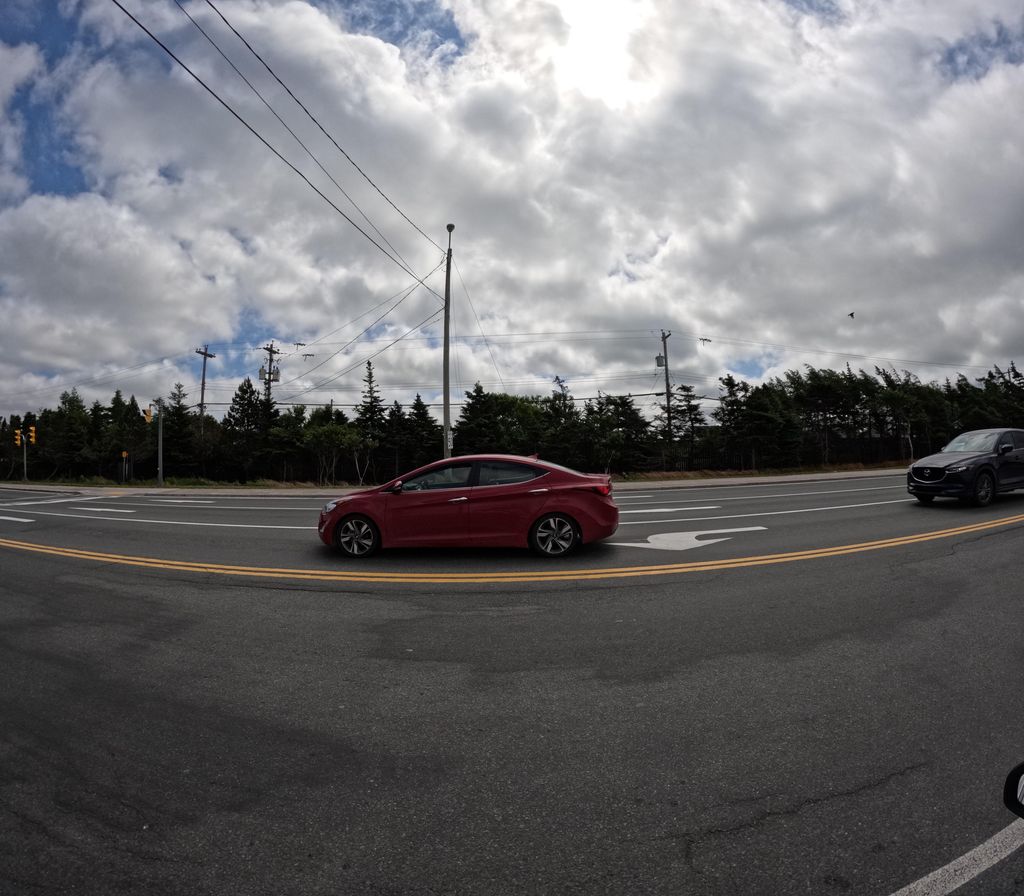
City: st_johns